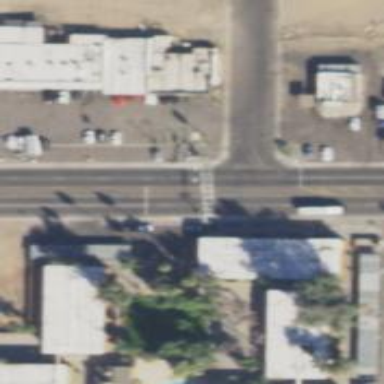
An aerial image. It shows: Solid stop line on the road marking.